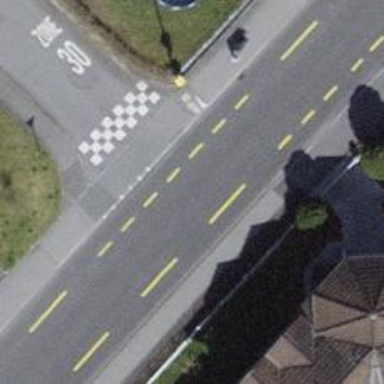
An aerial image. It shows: Residential road with asphalt surface. It has separate sidewalks on both sides and designated cycle lanes on both sides as well.